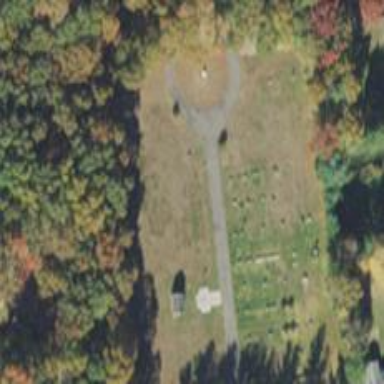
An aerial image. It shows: Cemetery area categorized as cemetery.